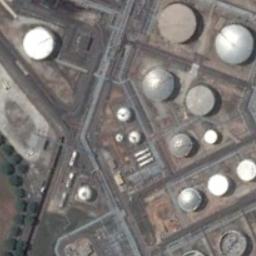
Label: storage_tank